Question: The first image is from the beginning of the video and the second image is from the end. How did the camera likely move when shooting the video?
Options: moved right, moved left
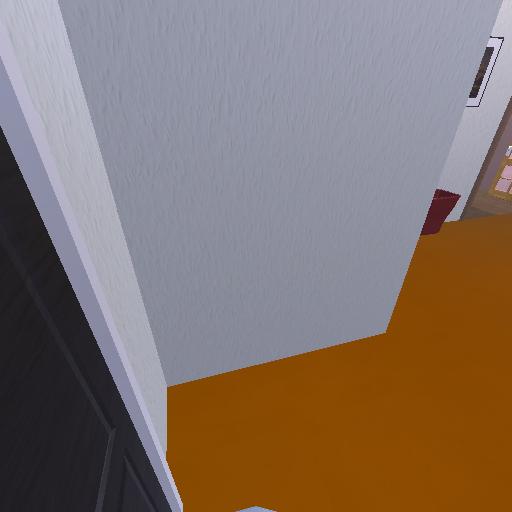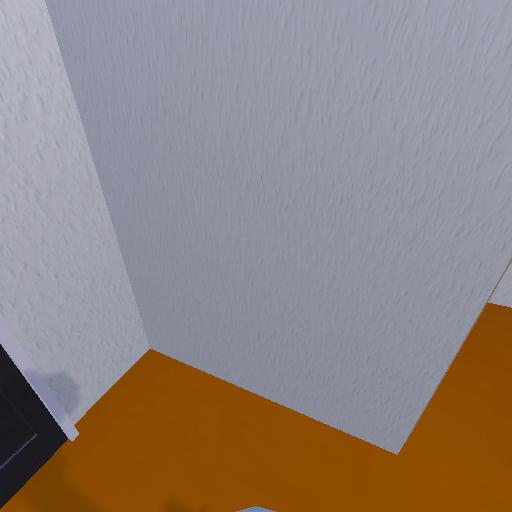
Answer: moved right